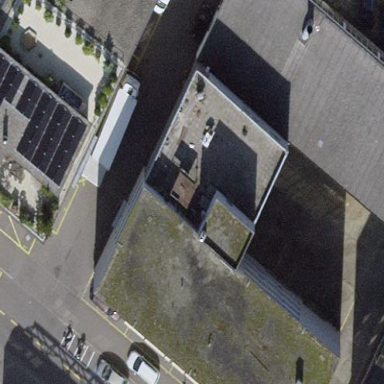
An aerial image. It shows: Retail building.